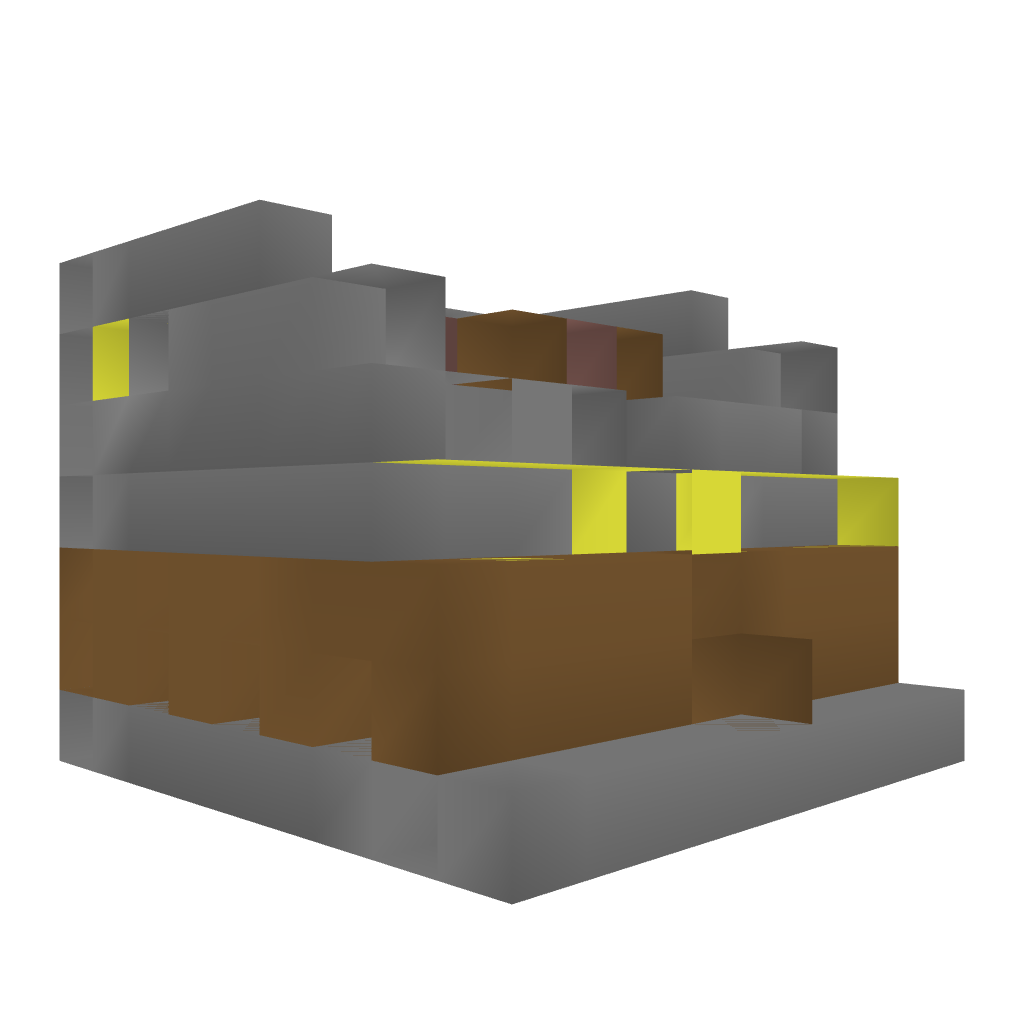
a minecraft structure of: Drum Set bad low quality